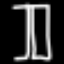
Label: pants